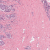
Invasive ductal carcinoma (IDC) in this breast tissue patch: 1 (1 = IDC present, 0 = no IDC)